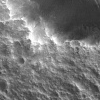
Atmospheric dust classification: not_dusty